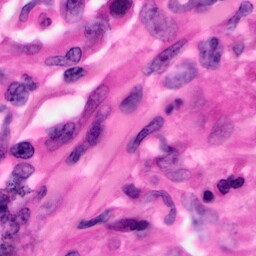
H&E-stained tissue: Pancreatic